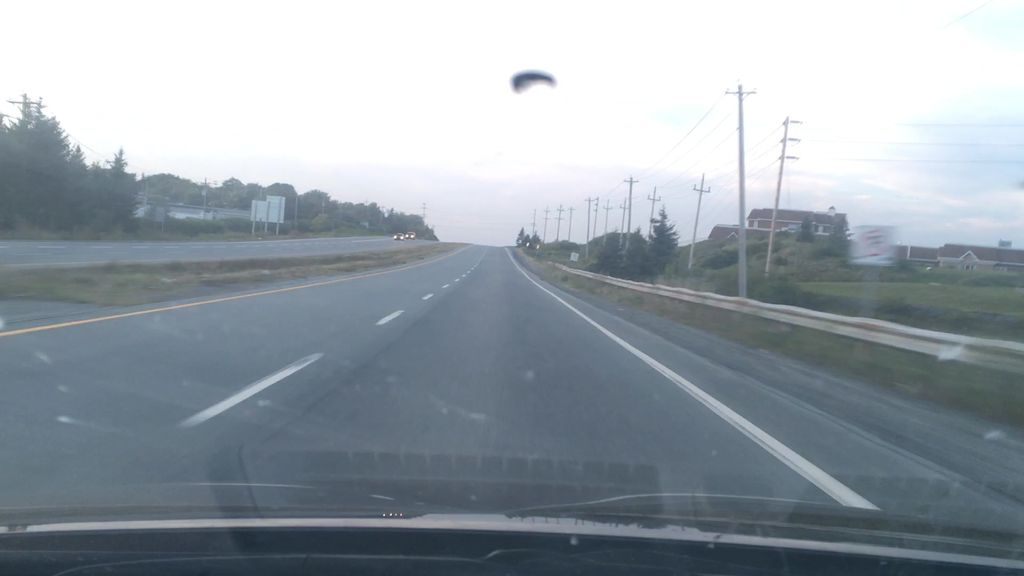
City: halifax